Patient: sex M, age 76
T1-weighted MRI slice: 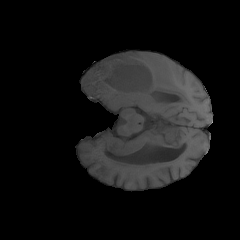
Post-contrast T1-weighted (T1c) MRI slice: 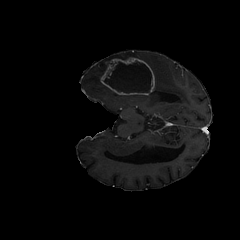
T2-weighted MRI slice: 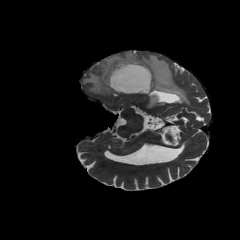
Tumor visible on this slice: yes
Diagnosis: Glioblastoma, IDH-wildtype
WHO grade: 4